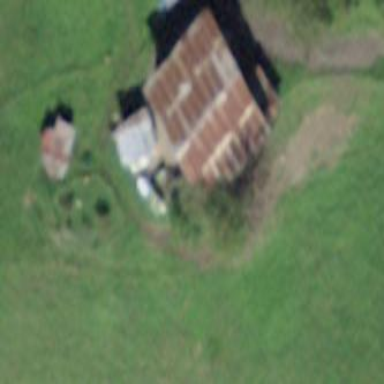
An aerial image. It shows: Rural barn.